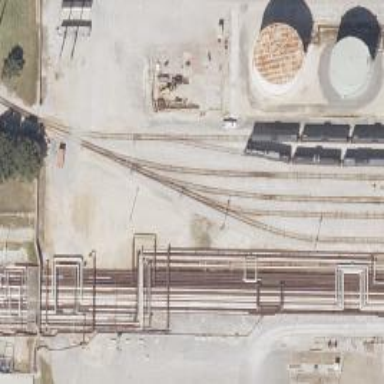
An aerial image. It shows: Rail spur service.